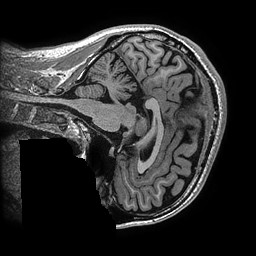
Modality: T1w
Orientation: sagittal
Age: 35
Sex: male
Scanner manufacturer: ge
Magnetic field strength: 3 T
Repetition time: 0.006952 s
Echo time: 0.00292 s